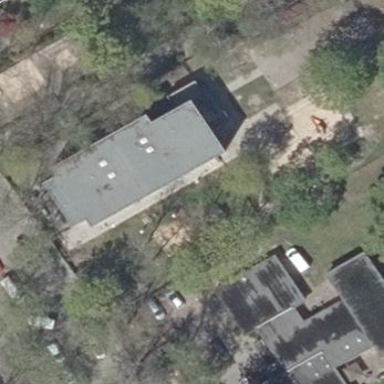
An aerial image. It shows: Kindergarten.